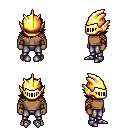
a pixel art fantasy rpg character, male body template, human, dark skin, leather shoulder armor, metal pants, raven swoop hairstyle, gold helm, cloth bracers, metal boots, four views (front, back, left, right), 2x2 character sprite sheet, small pixel art, hard edges, no anti-aliasing